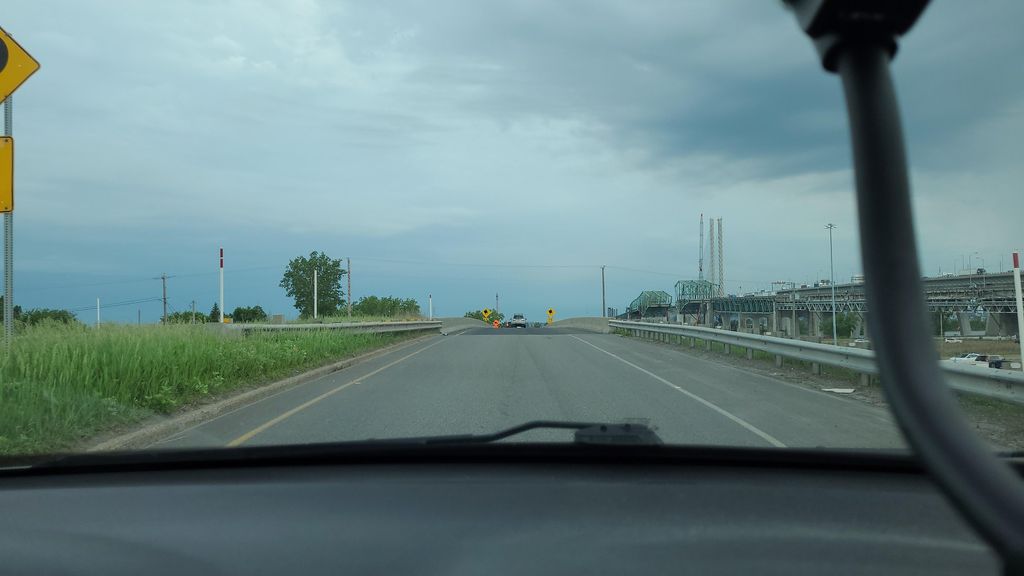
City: montreal